Current action and preconditions to check: trajectory_clear

Your task: For each precondition in the list above, predict whether it will hold at this action.

Consider the current scene as observed from the mobile robot's camera, and analyze the predicted future states of all dynamic agents (e.g., people, animals, vehicles, or any moving entities) within the NEXT SECOND.

IMPORTANT: Only answer "very likely" if you are absolutely certain—based on strong, clear evidence—that a dynamic agent will violate the precondition in the predicted future state. Do NOT answer "very likely" for unlikely, ambiguous, or low-probability risks.

Ask yourself for each precondition: Is there a high probability, with clear and convincing evidence, that the predicted future states of any dynamic agent will interfere with the predicted future state of the currently executing action within the NEXT SECOND, causing that precondition to fail?

Assess the risk level based on these predictions. Use "likely" or "very likely" if motions create a clear risk of interference.

Use "neutral" or "improbable" if agents are nearby but their predicted paths are clearly diverging or non-conflicting.

Failure Risk Categories: "very improbable", "improbable", "neutral", "likely", "very likely"

Answer Format: Output ONLY the probability_of_failure value from these categories: "very improbable", "improbable", "neutral", "likely", "very likely"

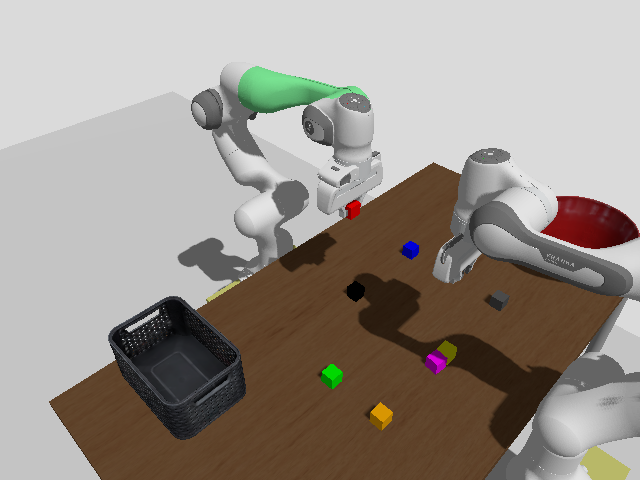

Answer: very improbable